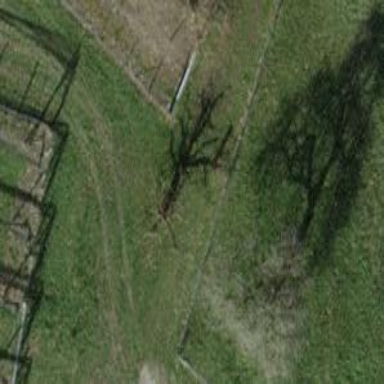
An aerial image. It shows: Urban tree adds touch of nature to the surroundings.